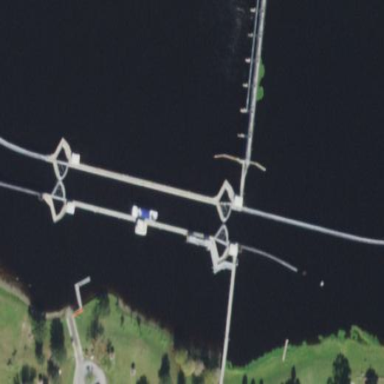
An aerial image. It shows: Lock on waterway.